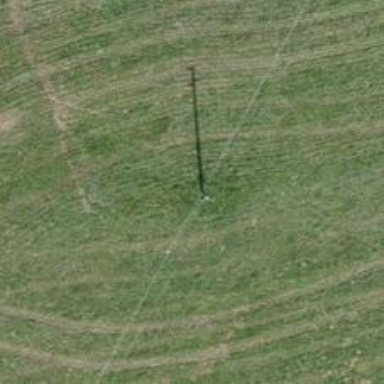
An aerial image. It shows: Power pole.